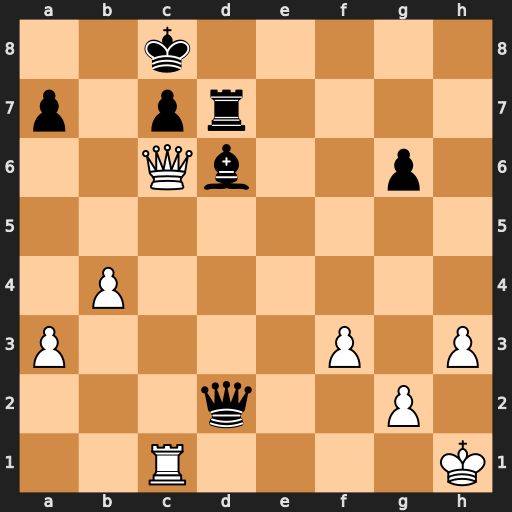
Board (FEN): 2k5/p1pr4/2Qb2p1/8/1P6/P4P1P/3q2P1/2R4K
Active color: w
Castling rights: -
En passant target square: -
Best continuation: Qa8#